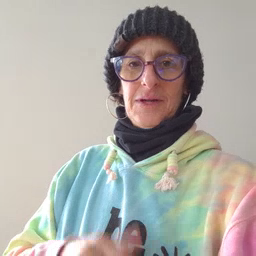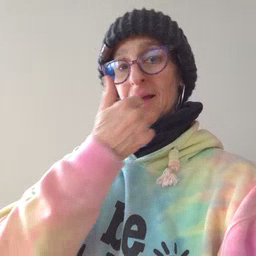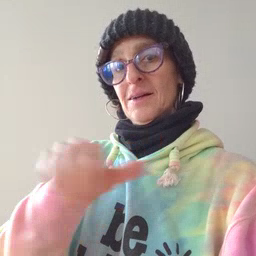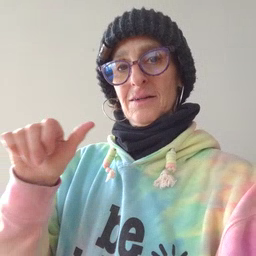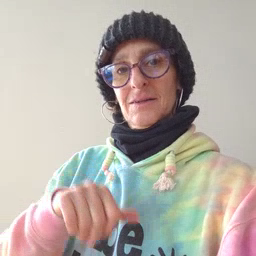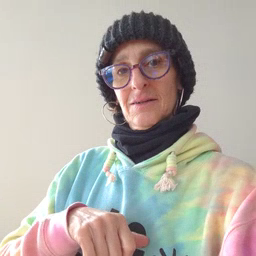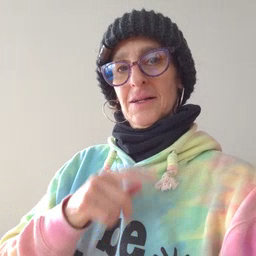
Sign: any